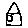
Label: house